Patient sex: M
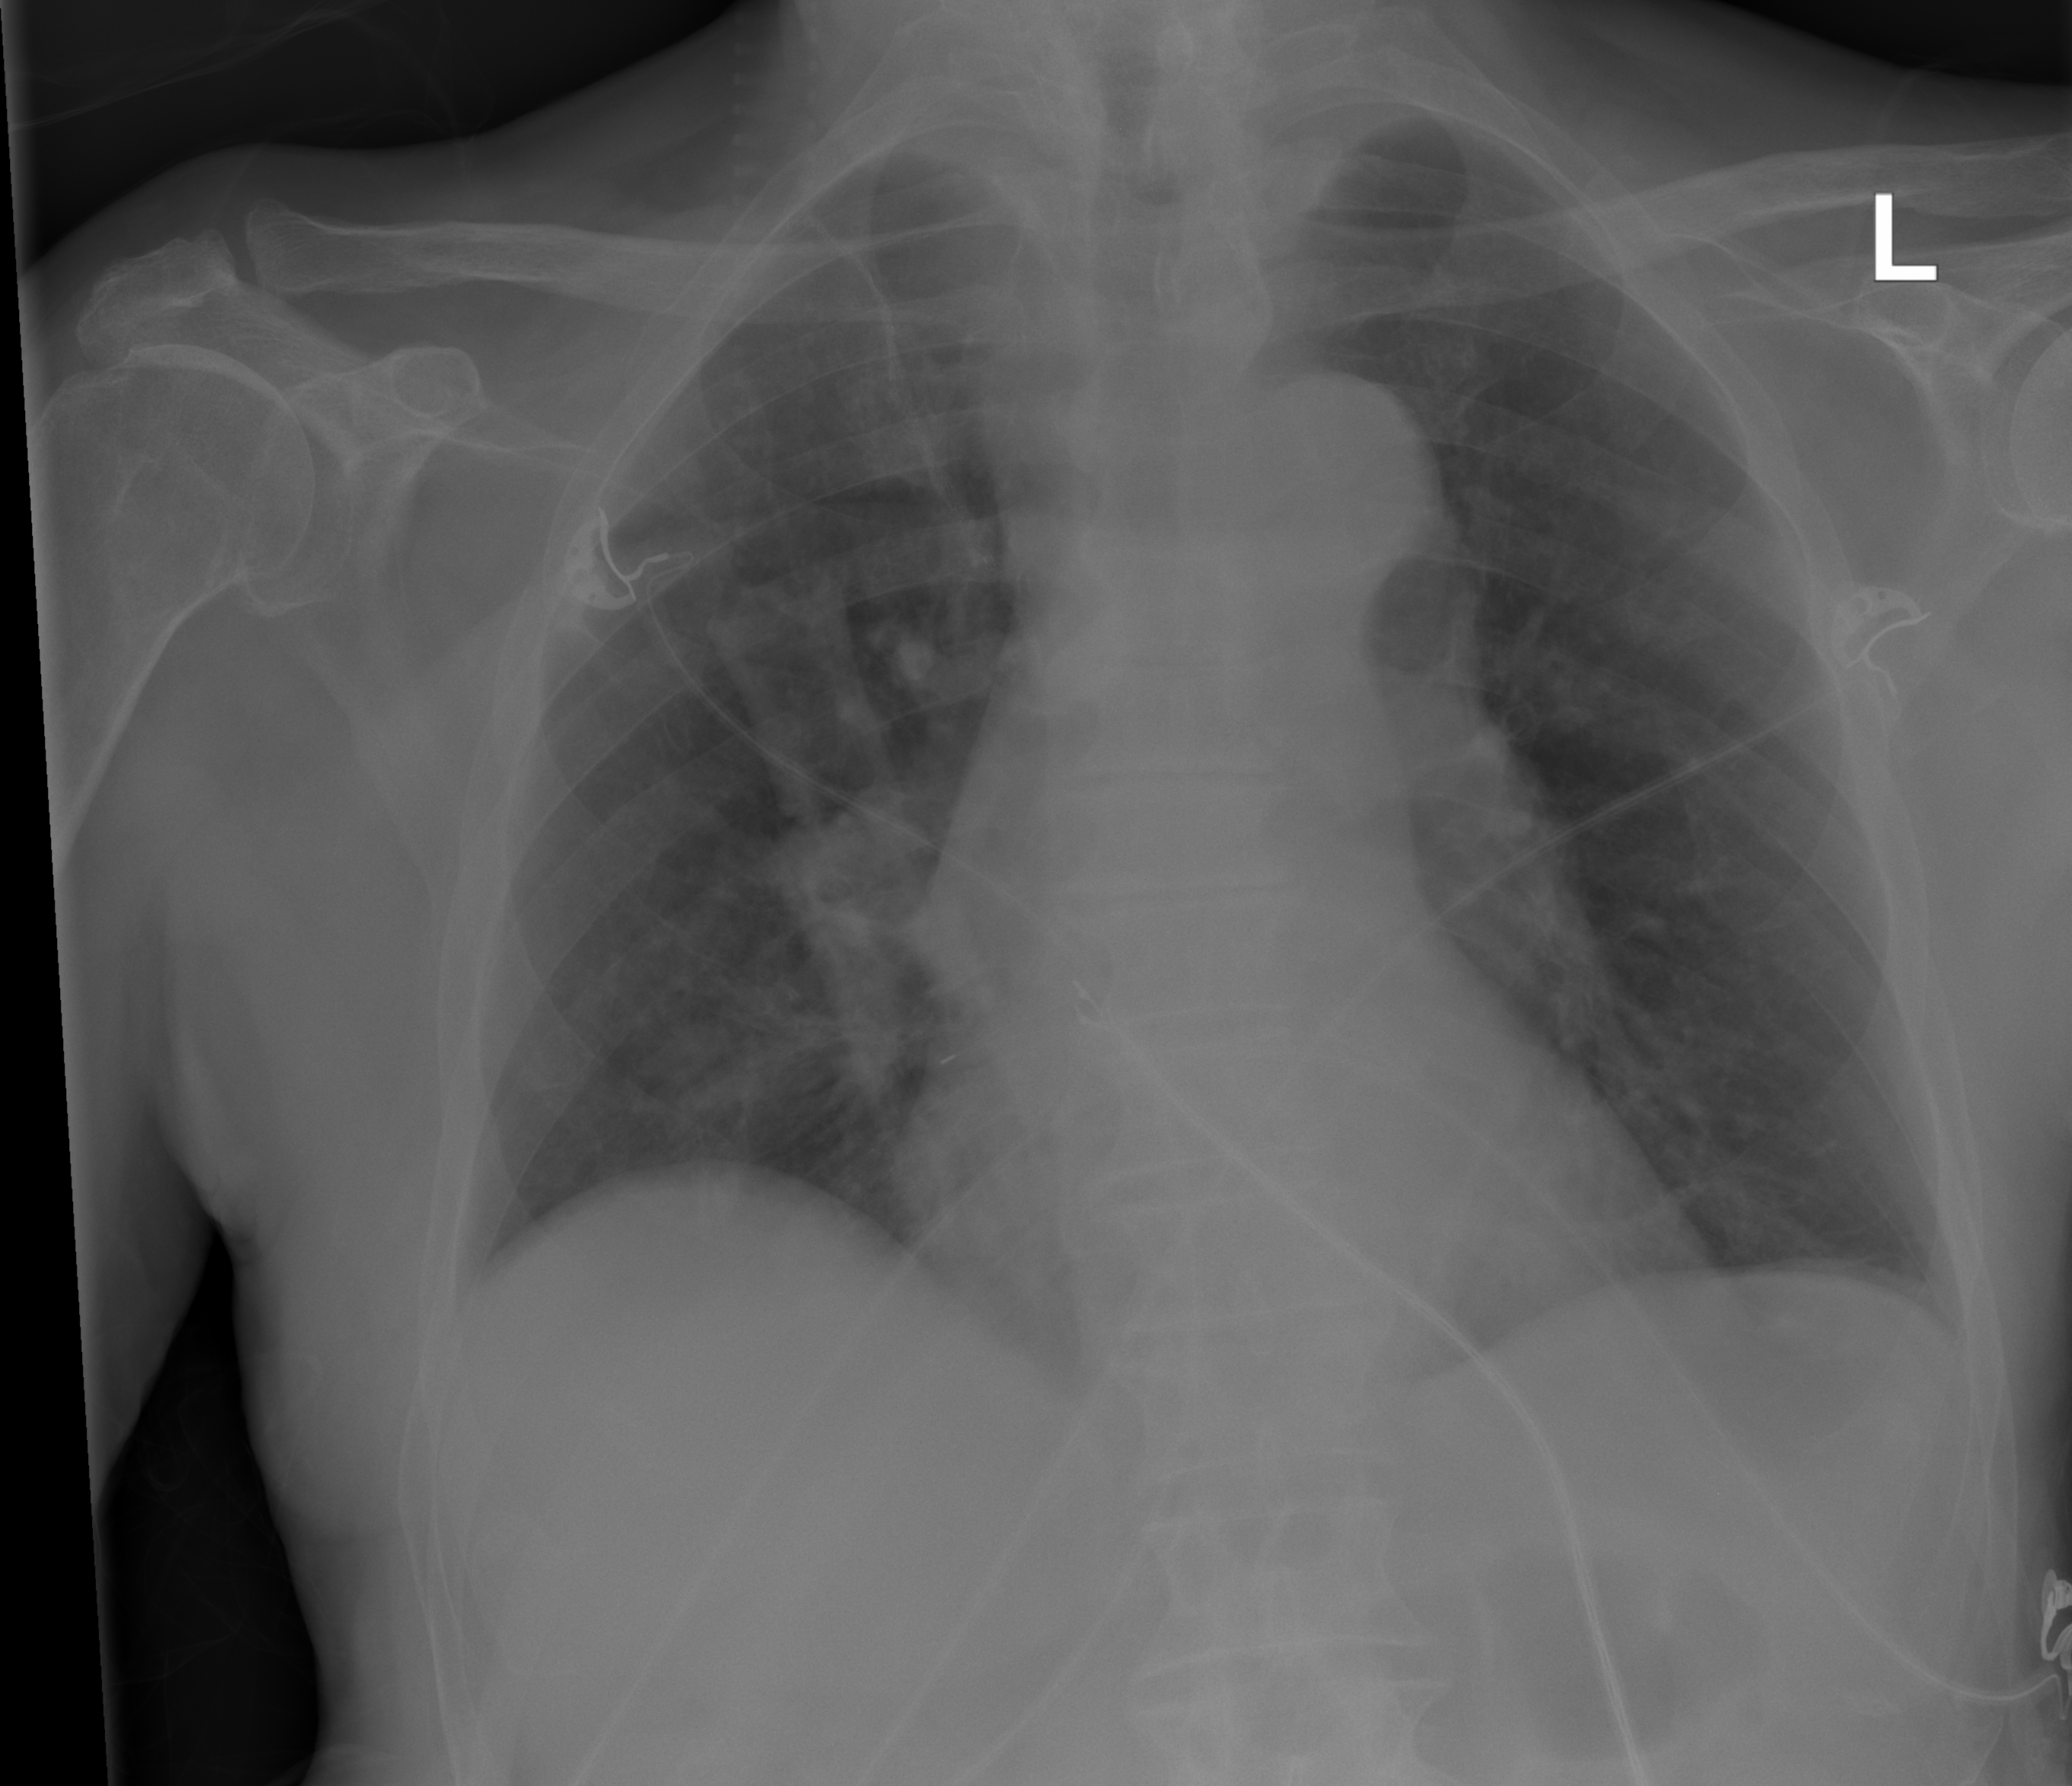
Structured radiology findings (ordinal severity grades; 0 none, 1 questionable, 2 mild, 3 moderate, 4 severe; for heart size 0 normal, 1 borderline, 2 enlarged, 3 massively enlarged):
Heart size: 1
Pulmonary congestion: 0
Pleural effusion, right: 0
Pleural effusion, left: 0
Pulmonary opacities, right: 0
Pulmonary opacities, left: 0
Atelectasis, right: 2
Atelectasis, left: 0